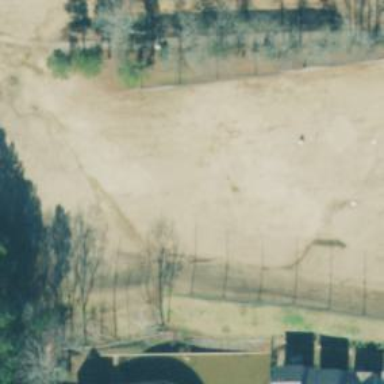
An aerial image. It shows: Grassy area designated as driving range for golf.